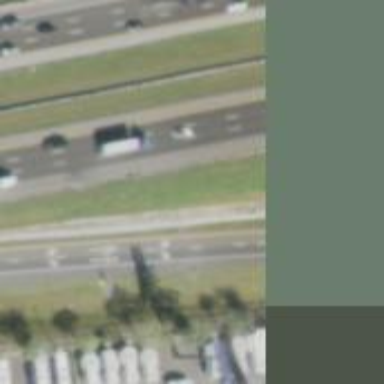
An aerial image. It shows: Motorway link road with diamond junction.